Interaction volume radius: 10 \u00c5
Interaction volume height: 10 \u00c5
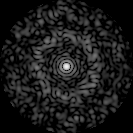
Disorder parameter: 0.8485